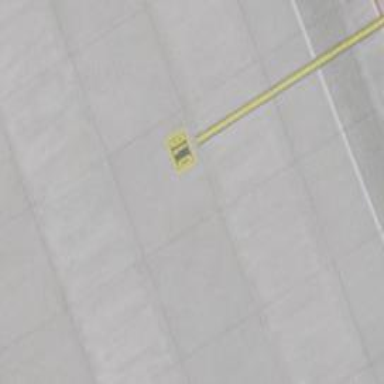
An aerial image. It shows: Airport parking position.